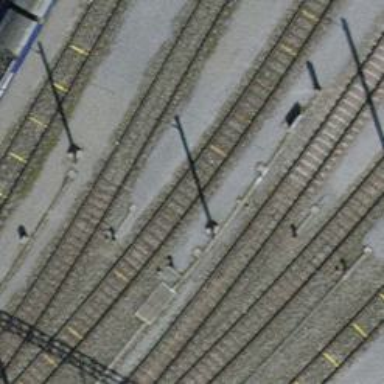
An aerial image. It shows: Railway yard with electrified contact lines.